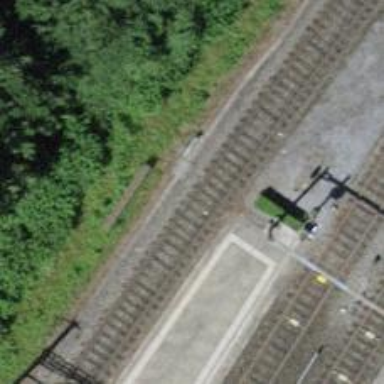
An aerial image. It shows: Siding railway track with electrified contact line.